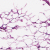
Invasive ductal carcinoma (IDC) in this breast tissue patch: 0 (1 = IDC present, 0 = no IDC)